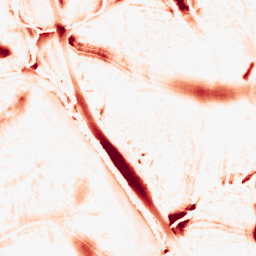
Category: morphological
Decomposition family: tophat
Decomposition parameters: size: 20
mode: white
Upsampling method: cubic_mitchell
Upsampling parameters: scale: 4
Upsampling scale: 4